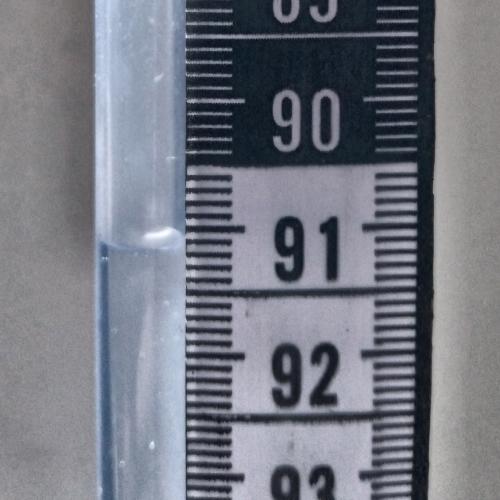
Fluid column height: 91.1 cm